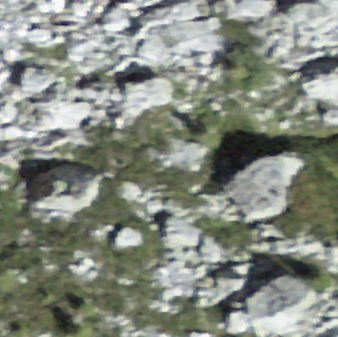
Label: bouldering_area